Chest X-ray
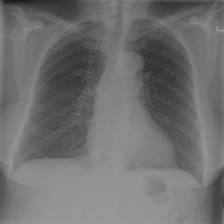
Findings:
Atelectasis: negative
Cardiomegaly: negative
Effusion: negative
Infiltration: negative
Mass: negative
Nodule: negative
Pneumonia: negative
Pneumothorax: negative
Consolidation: negative
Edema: negative
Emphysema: negative
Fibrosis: negative
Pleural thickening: negative
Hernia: negative